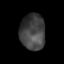
Tissue: lung
Cell type: Others
Senescence score: 0.1705
Nuclear area (px): 884
Mean DAPI intensity: 66.829